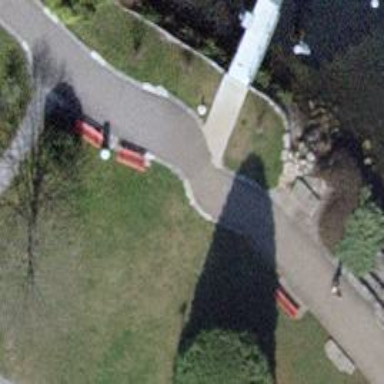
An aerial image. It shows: Red bench.